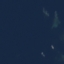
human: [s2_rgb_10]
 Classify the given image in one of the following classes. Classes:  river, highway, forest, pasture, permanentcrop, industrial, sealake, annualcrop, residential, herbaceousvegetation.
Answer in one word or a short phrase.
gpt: SeaLake